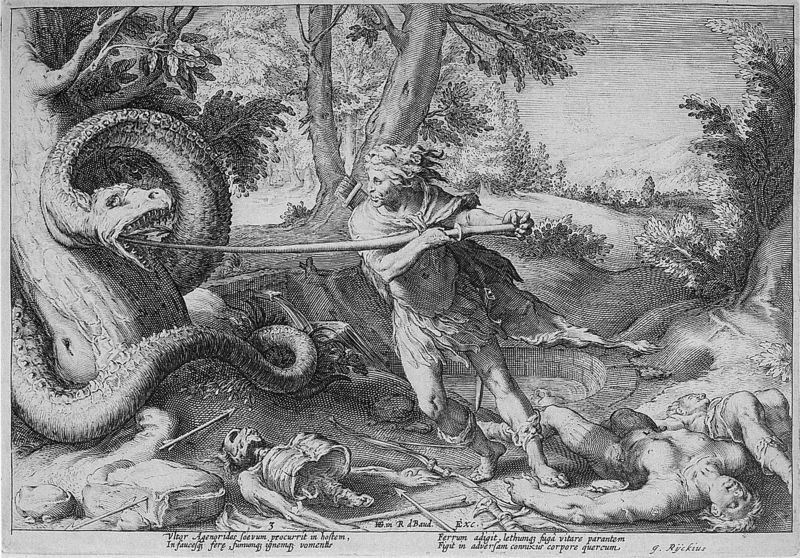
Titel: Kadmus tötet den Drachen.
Institution: Haarlem, Tylers Museum/ Inv. Nr.: KG 2507
Schlagwörter: baum, kampf, landschaft, leiche, toter, mantel, wald, brunnen, bogen, graphik, lanze, lichtung, rippen, druck, stich, leichen, tote, schlange, mythologie, skelett, zähne, verwest, maul, siegfried, töten, brustkorb, köcher, pfeil, wasserbecken, ungeheuer, drache, drachentöter, georg, bezeichnung, monster, gerippe, latein, quelle, bestie, biest, monter, drachenkampf, zäne